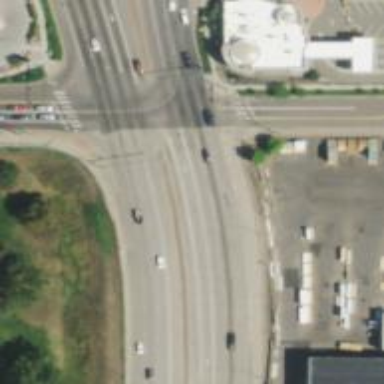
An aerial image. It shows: This image shows trunk highway that functions as expressway.